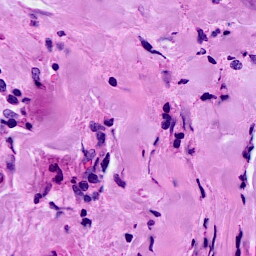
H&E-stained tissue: Breast